Question: I stupidly tried MySQL_update as I am having issues granting permissions to remote ips but I went into safe mode with /usr/bin/mysqld_safe --skip-grant-tables
and now I can't get out of it

How do I get out of this safemode
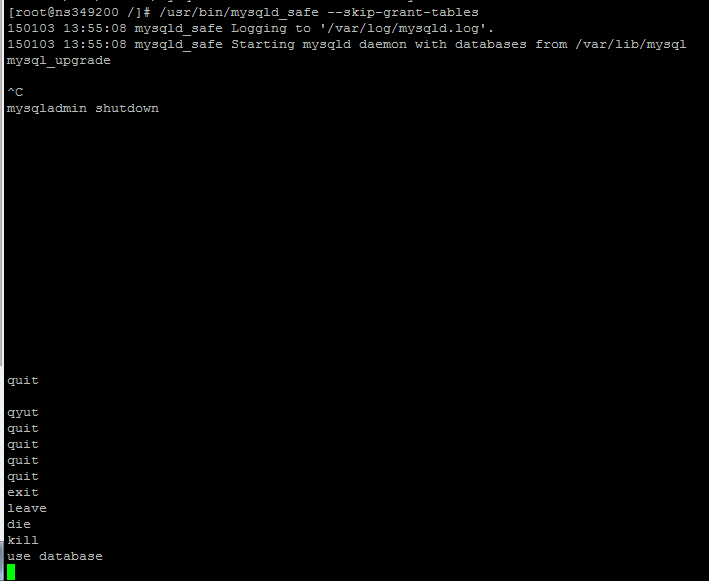
Answer: Firstly, your last command didn't end, so type ';' to end the current command. Then you can continue, including the following to exit mysql altogether.
Simply use the following command/keys.
Hold CTRL and press X or Z